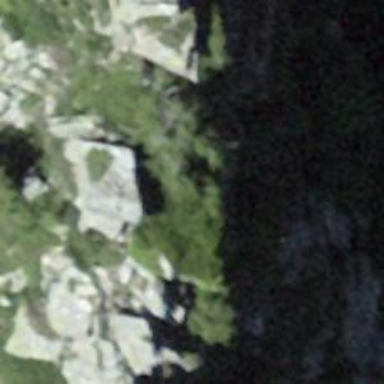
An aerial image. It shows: Cliff in nature.